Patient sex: M
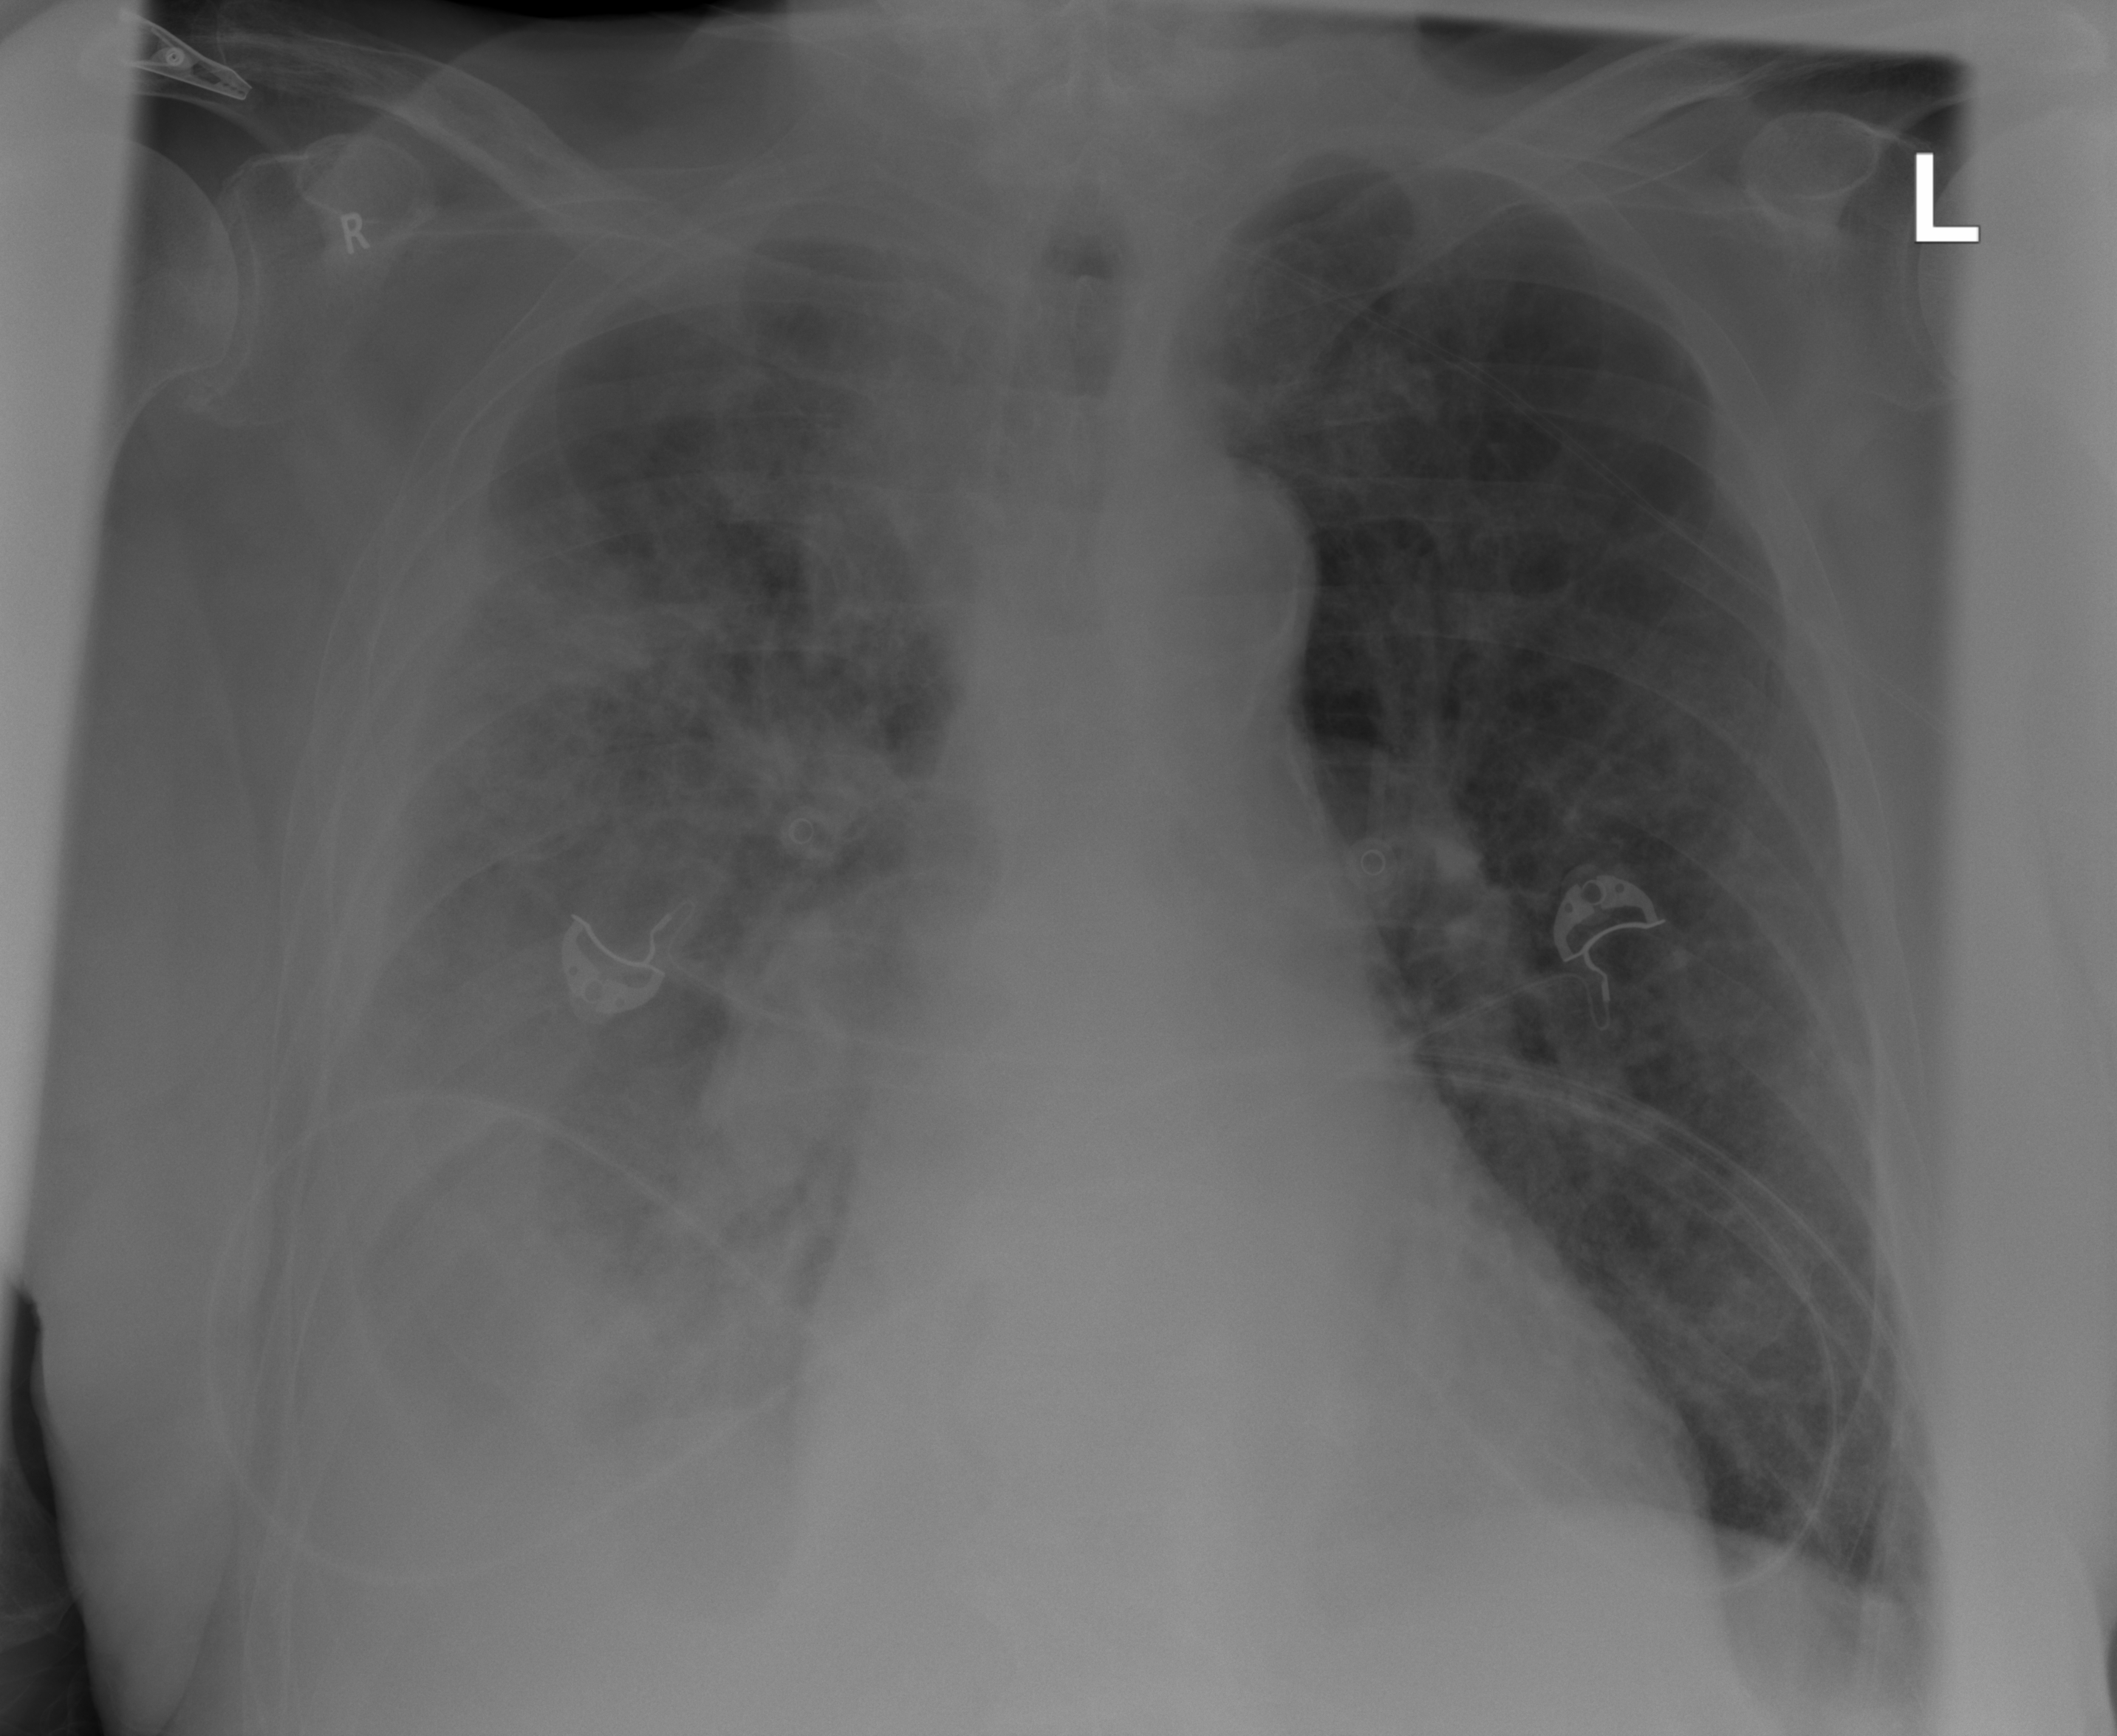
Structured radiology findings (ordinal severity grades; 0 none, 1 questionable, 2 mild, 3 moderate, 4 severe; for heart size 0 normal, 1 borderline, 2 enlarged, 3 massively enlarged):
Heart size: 1
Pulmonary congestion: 2
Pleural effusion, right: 3
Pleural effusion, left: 0
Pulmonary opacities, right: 3
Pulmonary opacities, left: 2
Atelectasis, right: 3
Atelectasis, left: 0